В трех цилиндрических сообщающихся сосудах, оси которых находятся на одинаковых расстояниях $a$ друг от друга см. рисунок), имеется вода.  Во всех цилиндрах поверхность воды прикрыта поршнями одинаковой толщины, изготовленными из одного и того же материала. К поршням прикреплена на вертикальных стержнях очень легкая палка.
В какой ее точке нужно прикрепить груз, чтобы равновесие не нарушилось и положение палки не изменилось. Диаметры сосудов указаны на рисунке.
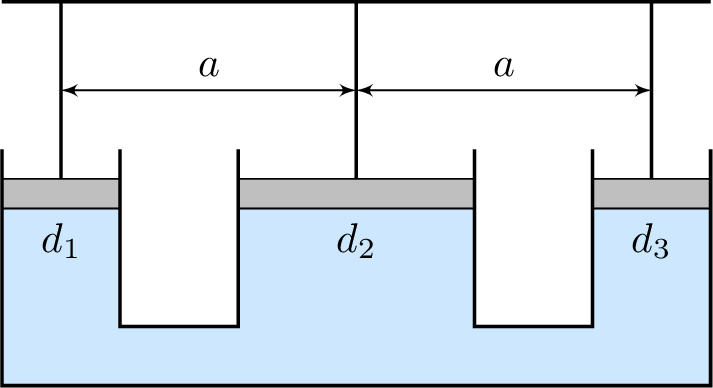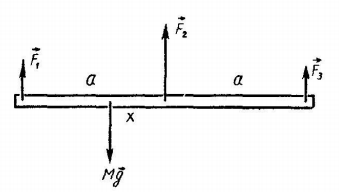
Ответ: $$ x=a \frac{d_{1}^{2}-d_{3}^{2}}{d_{1}^{2}+d_{2}^{2}+d_{3}^{2}}. $$
Темы:
T, Механика, Статика, Всероссийские, Гидростатика